Question: Trying to learn about mvvmcross and xib editor - I have followed example code from
<URL>
and incorporated some within my code.
'''
namespace ConX.UI.Touch.Cells
{
[Register("JobCell")]
public partial class JobCell : MvxBaseBindableTableViewCell
{
public static NSString Identifier = new NSString("JobCell");
public const string BindingText = @"{'JobDescription':{'Path':'Description'}, 'JobScheduledForDate':{'Path':'ScheduledForDate'}, 'JobNumber':{'Path':'JobNo'}}";
public JobCell(): base(BindingText)
{
}
public JobCell(IntPtr handle): base(BindingText, handle)
{
}
public JobCell (string bindingText): base(bindingText, UITableViewCellStyle.Default, Identifier)
{
}
public string JobDescription
{
get { return this.DescriptionLabel.Text; }
set { this.DescriptionLabel.Text = value; }
}
public string JobScheduledForDate
{
get { return ScheduledForDateLabel.Text; }
set { ScheduledForDateLabel.Text = value; }
}
public string JobNumber
{
get { return NumberLabel.Text; }
set { NumberLabel.Text = value; }
}
}
'''
}
'''
using MonoTouch.Foundation;
namespace ConX.UI.Touch.Cells
{
partial class JobCell
{
[Outlet]
MonoTouch.UIKit.UILabel DescriptionLabel { get; set; }
[Outlet]
MonoTouch.UIKit.UILabel ScheduledForDateLabel { get; set; }
[Outlet]
MonoTouch.UIKit.UILabel NumberLabel { get; set; }
void ReleaseDesignerOutlets ()
{
if (DescriptionLabel != null) {
DescriptionLabel.Dispose ();
DescriptionLabel = null;
}
if (ScheduledForDateLabel != null) {
ScheduledForDateLabel.Dispose ();
ScheduledForDateLabel = null;
}
if (NumberLabel != null) {
NumberLabel.Dispose ();
NumberLabel = null;
}
}
}
'''
}
I just cannot get this work with the following error thrown - seems outlets are not being created?
'''
System.NullReferenceException: Object reference not set to an instance of an object
at ConX.UI.Touch.Cells.JobCell.set_JobDescription (System.String value) [0x00008] in
/Volumes/ConXPrototype/Conx.UI.Touch/Cells/JobCell.cs:32
at
ConX.UI.Touch.Views.BaseJobListView'2+TableSource[ConX.Core.ViewModels.JobListViewModel,Syst
em.DateTime].GetOrCreateCellFor (MonoTouch.UIKit.UITableView tableView,
MonoTouch.Foundation.NSIndexPath indexPath, System.Object item) [0x00025] in
/Volumes/ConXPrototype/Conx.UI.Touch/Views/BaseJobListView.cs:101
at Cirrious.MvvmCross.Binding.Touch.Views.MvxBaseBindableTableViewSource.GetCell
(MonoTouch.UIKit.UITableView tableView, MonoTouch.Foundation.NSIndexPath indexPath)
[0x00000] in <filenam
'''

Many thanks
Kern
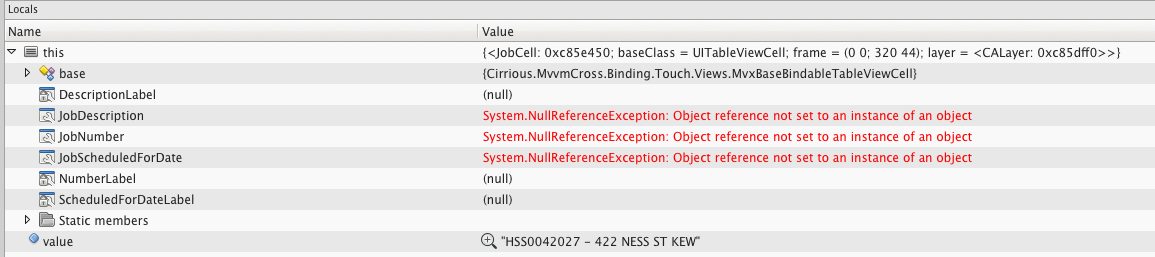
Answer: I guess that you are running an older version of the MvvmCross framework binaries.
There were some key changes we made in the last 4 weeks which delay data-binding from occurring until the cell and source are really available for binding. You can see these changes at <URL>
There are two possible fixes:
Upgrade to more recent assemblies - the ones used when recording that blog post are in <URL>
keep on the older assemblies, but you need to protect your get/set methods by testing for null controls like:
'''
public string JobNumber
{
get { return NumberLabel == null ? null : NumberLabel.Text; }
set { if (NumberLabel == null) return; NumberLabel.Text = value; }
}
'''
Sorry about this change in the libraries - MvvmCross does continue to improve, the sample/blog posts do not always catch up and this can cause confusion in the samples.
---
If you choose to update to the latest assemblies, then Swiss Binding syntax will also become available, allowing you to switch from:
'''
public const string BindingText = @"{
'JobDescription':{'Path':'Description'},
'JobScheduledForDate':{'Path':'ScheduledForDate'},
'JobNumber':{'Path':'JobNo'}}";
'''
to
'''
public const string BindingText = @"
JobDescription Description;
JobScheduledForDate ScheduledForDate;
JobNumber JobNo";
'''
but this is only an option - you can stick with JSON if you prefer.
For more on Swiss Binding, see <URL>